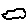
Label: cloud